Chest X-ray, AP view. Patient: 55 years old, sex M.
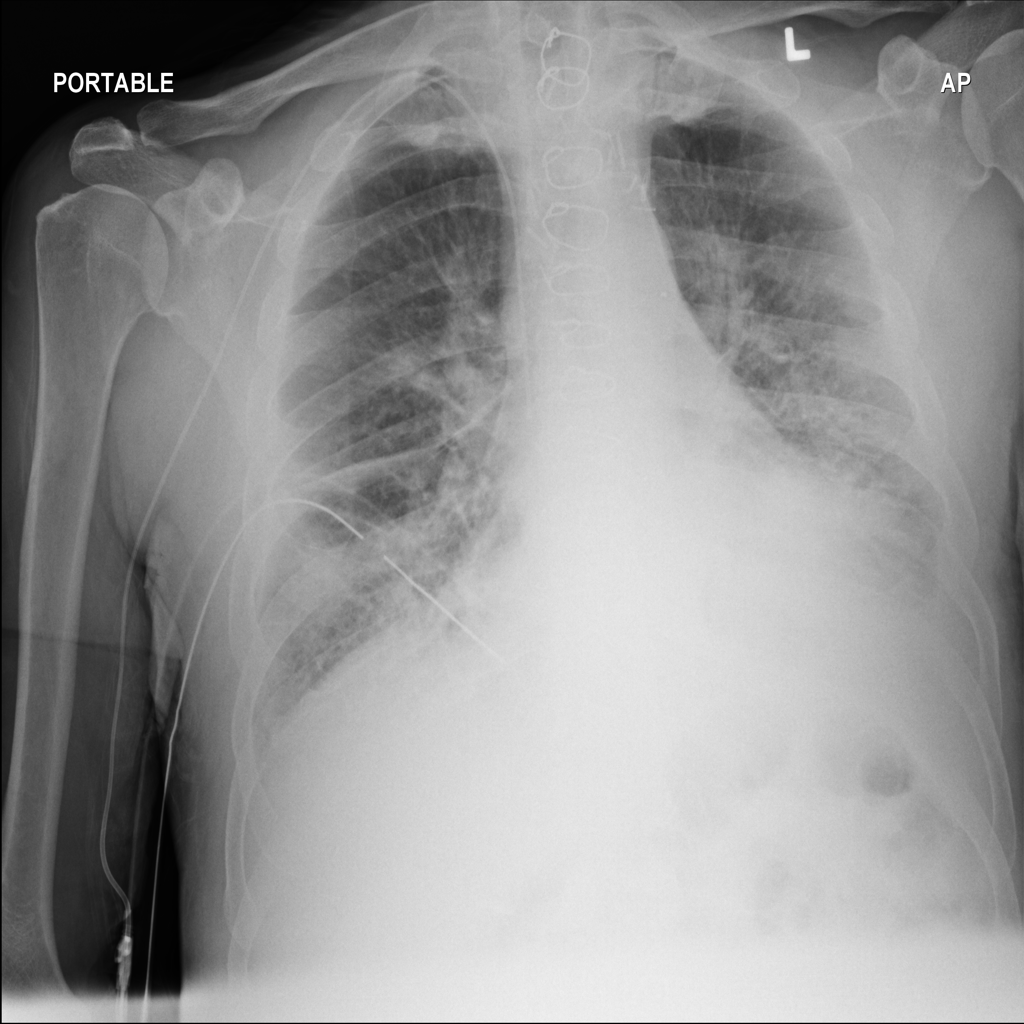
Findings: No Finding